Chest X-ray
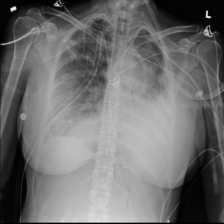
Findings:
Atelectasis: negative
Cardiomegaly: negative
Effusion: negative
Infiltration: negative
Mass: positive
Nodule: negative
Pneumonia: negative
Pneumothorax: negative
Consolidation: negative
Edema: negative
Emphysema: negative
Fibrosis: negative
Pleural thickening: negative
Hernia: negative